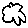
Label: cloud